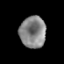
Tissue: prostate
Cell type: T cells
Senescence score: 0.3548
Nuclear area (px): 805
Mean DAPI intensity: 133.77